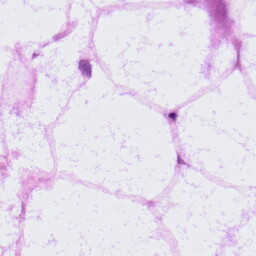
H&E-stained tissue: LymphNode